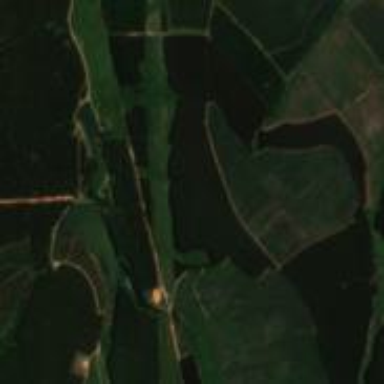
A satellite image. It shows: Plantation in forest area.